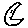
Label: moon